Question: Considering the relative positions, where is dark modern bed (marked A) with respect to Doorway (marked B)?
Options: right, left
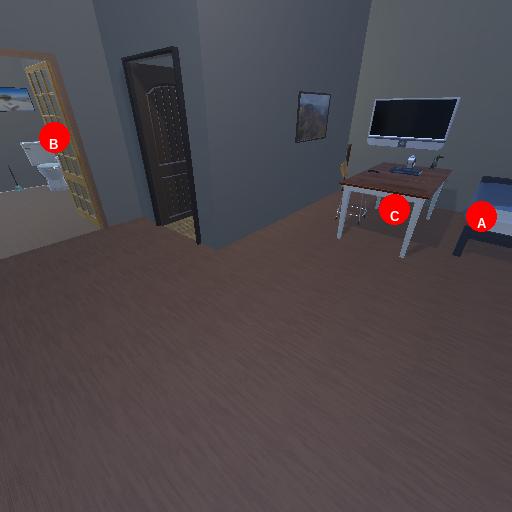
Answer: right